Question: My eclipse with pydev has been working quite well without any problems for past 1-2 years until now. I don't know what caused it, but possibly it could be due to java upgrade I did (however, this is happening first time).
My eclipse pydev autocomplete hangs and doesn't work.

'''
java.lang.RuntimeException: The python client still hasn't connected back to the eclipse java vm (will retry...)
at org.python.pydev.core.log.Log.log(Log.java:54)
at org.python.pydev.editor.codecompletion.shell.AbstractShell.startIt(AbstractShell.java:334)
at org.python.pydev.editor.codecompletion.shell.ShellsContainer.getServerShell(ShellsContainer.java:232)
at org.python.pydev.editor.codecompletion.shell.ShellsContainer.getServerShell(ShellsContainer.java:165)
at org.python.pydev.editor.codecompletion.shell.AbstractShell.getServerShell(AbstractShell.java:222)
at org.python.pydev.editor.codecompletion.revisited.modules.CompiledModule.createInnerFromServer(CompiledModule.java:330)
at org.python.pydev.editor.codecompletion.revisited.modules.CompiledModule.getGlobalTokens(CompiledModule.java:531)
at org.python.pydev.editor.codecompletion.revisited.AbstractASTManager.internalGenerateGetCompletionsForModule(AbstractASTManager.java:715)
at org.python.pydev.editor.codecompletion.revisited.AbstractASTManager.getCompletionsForModule(AbstractASTManager.java:541)
at org.python.pydev.editor.codecompletion.revisited.AbstractASTManager.getCompletionsForModule(AbstractASTManager.java:510)
at org.python.pydev.editor.codecompletion.revisited.AbstractASTManager.getCompletionsForModule(AbstractASTManager.java:502)
at org.python.pydev.editor.codecompletion.revisited.AbstractASTManager.getCompletionsForModule(AbstractASTManager.java:493)
at org.python.pydev.editor.codecompletion.revisited.AbstractASTManager.internalGenerateGetCompletionsForModule(AbstractASTManager.java:723)
at org.python.pydev.editor.codecompletion.revisited.AbstractASTManager.getCompletionsForModule(AbstractASTManager.java:541)
at org.python.pydev.editor.codecompletion.revisited.AbstractASTManager.getCompletionsForModule(AbstractASTManager.java:510)
at org.python.pydev.editor.codecompletion.revisited.AbstractASTManager.getCompletionsForModule(AbstractASTManager.java:502)
at org.python.pydev.editor.codecompletion.revisited.modules.SourceModule.findGlobalTokDef(SourceModule.java:974)
at org.python.pydev.editor.codecompletion.revisited.modules.SourceModule.findDefinitionsFromModAndTok(SourceModule.java:923)
at org.python.pydev.editor.codecompletion.revisited.modules.SourceModule.findDefinition(SourceModule.java:905)
at org.python.pydev.editor.codecompletion.revisited.modules.SourceModule.findDefinition(SourceModule.java:664)
at org.python.pydev.editor.codecompletion.revisited.modules.SourceModule.findDefinition(SourceModule.java:1)
at org.python.pydev.editor.refactoring.PyRefactoringFindDefinition.findActualDefinition(PyRefactoringFindDefinition.java:177)
at org.python.pydev.editor.refactoring.PyRefactoringFindDefinition.findActualDefinition(PyRefactoringFindDefinition.java:79)
at com.python.pydev.refactoring.refactorer.RefactorerFindDefinition.findDefinition(RefactorerFindDefinition.java:61)
at com.python.pydev.refactoring.refactorer.Refactorer.findDefinition(Refactorer.java:114)
at com.python.pydev.refactoring.wizards.rename.PyRenameEntryPoint.checkInitialConditions(PyRenameEntryPoint.java:232)
at com.python.pydev.refactoring.markoccurrences.MarkOccurrencesJob.createRequest(MarkOccurrencesJob.java:102)
at org.python.pydev.shared_ui.mark_occurrences.BaseMarkOccurrencesJob.run(BaseMarkOccurrencesJob.java:168)
at org.eclipse.core.internal.jobs.Worker.run(Worker.java:53)
'''
'''
eclipse.buildId=4.3.2.M20140221-1700
java.version=1.7.0_10
java.vendor=Oracle Corporation
BootLoader constants: OS=win32, ARCH=x86_64, WS=win32, NL=en_US
Framework arguments: -product org.eclipse.epp.package.standard.product
Command-line arguments: -os win32 -ws win32 -arch x86_64 -product org.eclipse.epp.package.standard.product
Eclipse Standard Kepler Service Release 2
pydev 3.5.0.201xxx
Windows 7
'''
'''
-startup
plugins/org.eclipse.equinox.launcher_1.3.0.v20130327-1440.jar
--launcher.library
plugins/org.eclipse.equinox.launcher.win32.win32.x86_64_1.1.200.v20140116-2212
-product
org.eclipse.epp.package.standard.product
--launcher.defaultAction
openFile
--launcher.XXMaxPermSize
256M
-showsplash
org.eclipse.platform
--launcher.XXMaxPermSize
256m
--launcher.defaultAction
openFile
--launcher.appendVmargs
-vmargs
-Dosgi.requiredJavaVersion=1.6
-Xms40m
-Xmx512m
-Djava.net.preferIPv4Stack=true
'''
'''
> java -version
java version "1.7.0_55"
Java(TM) SE Runtime Environment (build 1.7.0_55-b13)
Java HotSpot(TM) 64-Bit Server VM (build 24.55-b03, mixed mode)
Java is installed at: C:\Program Files\Java (has jdk1.7.0_55 and jre7 folders)
'''
1. Reinstalled java
2. Removed and readded Workspace/pydev/Python Interpreter
3. Disabled Firewall
I believe its because, the java isn't starting (I can't find any process named java from the taskmgr)
Please help
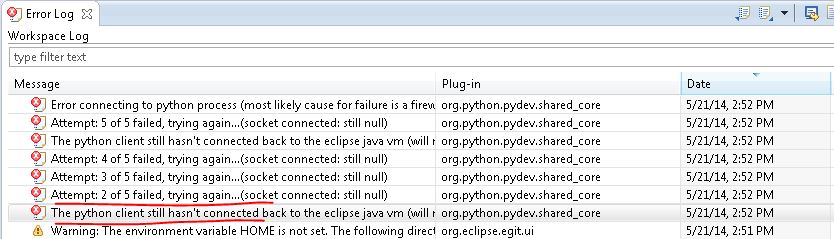
Answer: So, after spending lot of time debugging this issue, I was able to fix my own problem.
I took the following steps to fix my problem:
1. Added the following line right before -vmargs in eclipse.ini (this allowed the java.exe to start all the time) -vm C:\Program Files\Java\jdk1.7.0_55in\java.exe
2. Added the following line at the end of the host file C:\windows\system32\drivers\etc\hosts file (this allowed \eclipse\plugins\org.python.pydev_3.5.0.201405201709\pysrc\pycompletionserver.py to connect to the java eclipse vm. NOTE: Alternatively, you can edit \eclipse\plugins\org.python.pydev_3.5.0.201405201709\pysrc\pydev_localhost.py file and replace 'localhost' with '127.0.0.1') 127.0.0.1 localhost
NOTE: I had my firewall disabled all throughout the session.